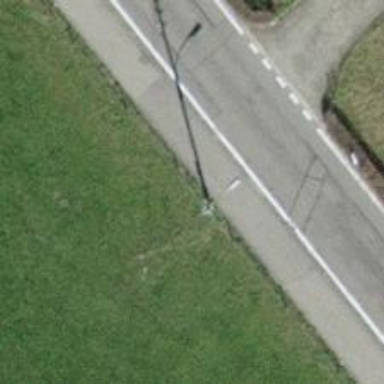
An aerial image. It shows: Power utility street cabinet.